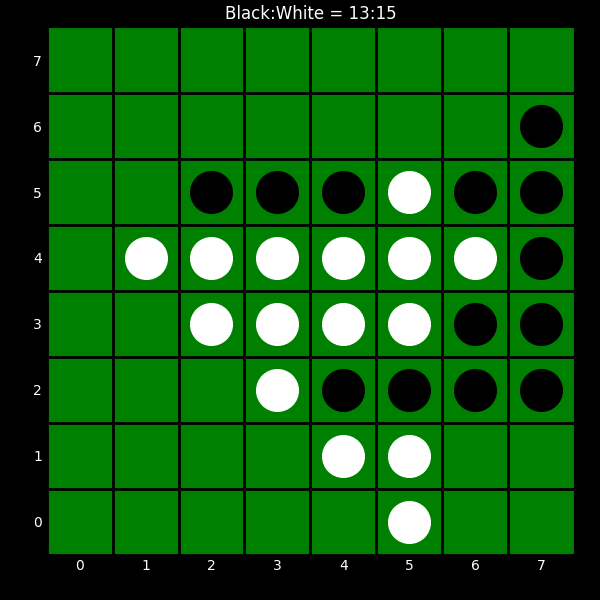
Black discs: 13
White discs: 15